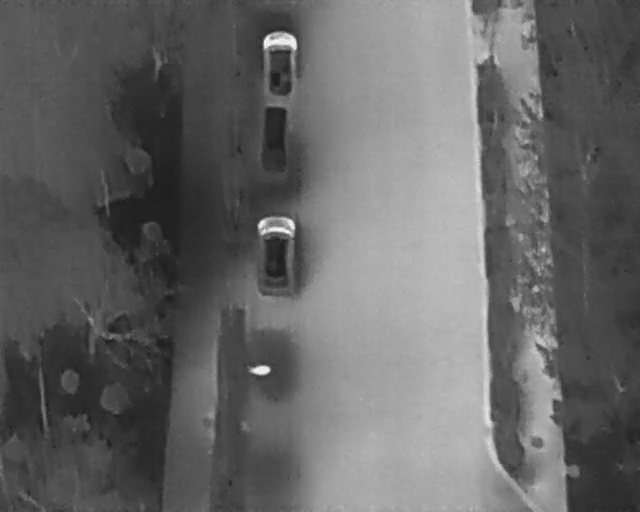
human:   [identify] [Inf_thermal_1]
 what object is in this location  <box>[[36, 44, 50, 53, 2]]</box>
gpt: <ref>1 large car at the center</ref>